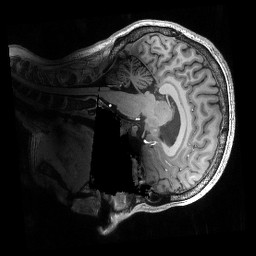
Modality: T1w
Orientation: sagittal
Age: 24
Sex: female
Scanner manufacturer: siemens
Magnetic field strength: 6.98 T
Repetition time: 2.53 s
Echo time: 0.00176 s